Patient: sex M, age 69
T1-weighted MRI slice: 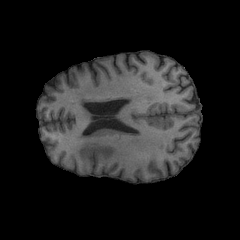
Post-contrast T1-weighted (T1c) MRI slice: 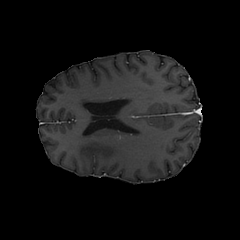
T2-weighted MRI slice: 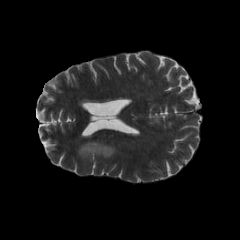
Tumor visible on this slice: yes
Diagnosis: Glioblastoma, IDH-wildtype
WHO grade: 4